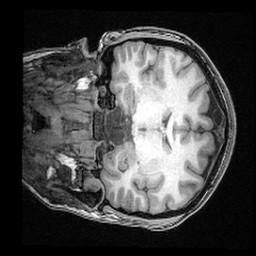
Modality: T1w
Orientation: coronal
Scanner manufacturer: ge
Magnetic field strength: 3 T
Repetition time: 0.008572 s
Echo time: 0.003384 s